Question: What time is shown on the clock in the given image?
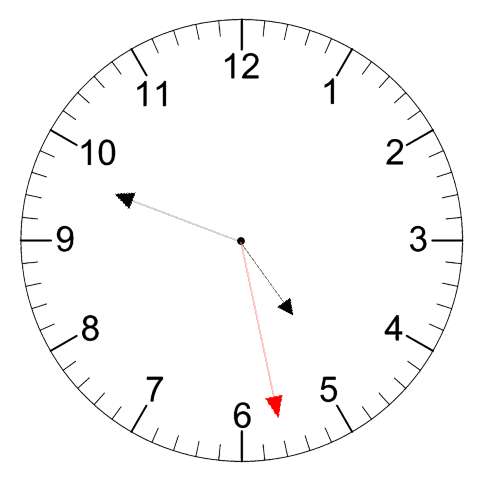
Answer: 04:48:28